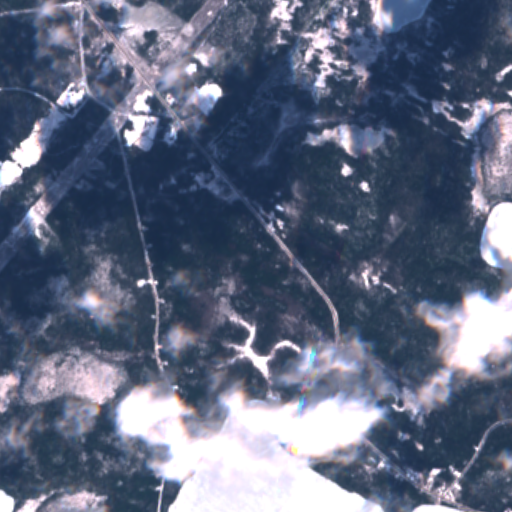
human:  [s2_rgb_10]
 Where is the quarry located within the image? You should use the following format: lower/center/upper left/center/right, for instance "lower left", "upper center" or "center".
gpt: The quarry is located in the upper left of the image.
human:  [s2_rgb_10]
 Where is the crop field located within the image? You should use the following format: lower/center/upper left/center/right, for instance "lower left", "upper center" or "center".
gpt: There is no crop field in the image.